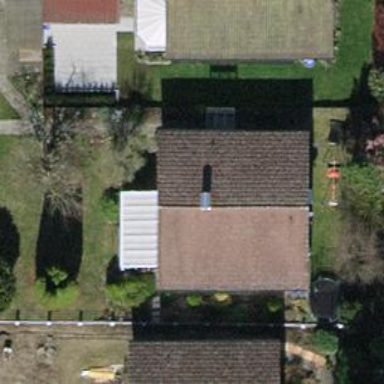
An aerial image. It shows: Simple and straightforward house.